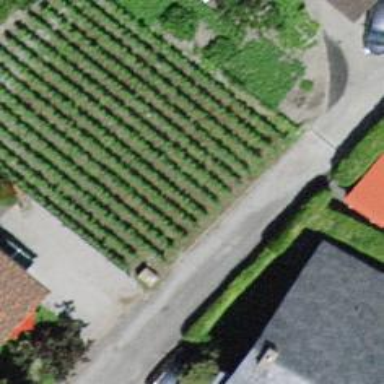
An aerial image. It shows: Vineyard where grapes are grown.